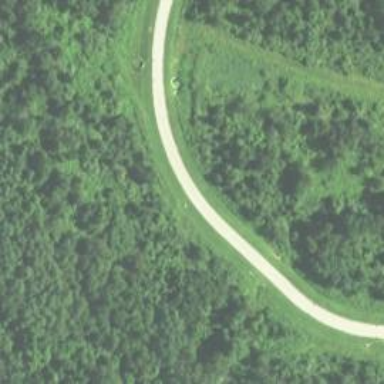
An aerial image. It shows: Simple road.